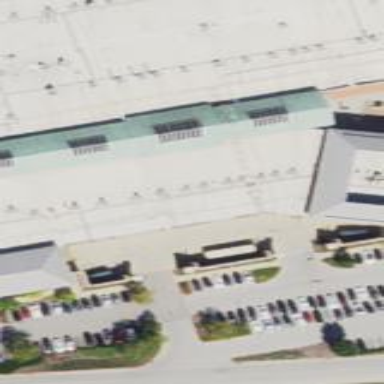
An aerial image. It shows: Retail building in mall.